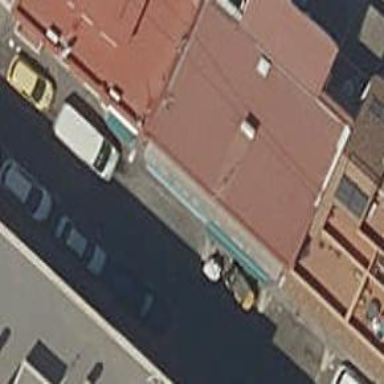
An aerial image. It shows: Hardware shop.